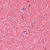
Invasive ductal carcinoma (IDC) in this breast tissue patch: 0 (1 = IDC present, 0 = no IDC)